RGB frame:
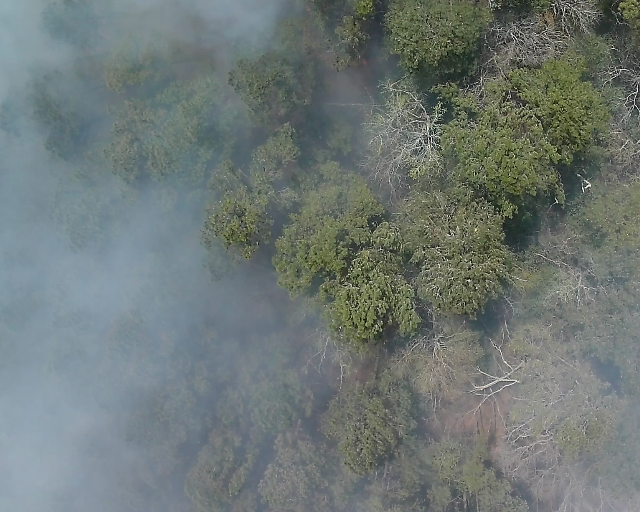
Thermal frame:
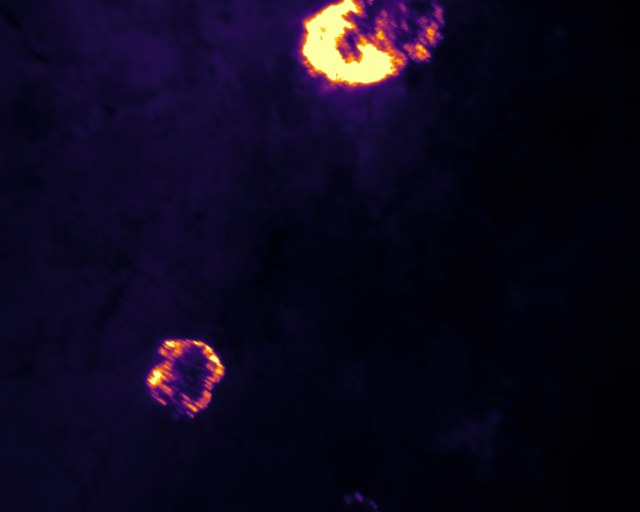
Captured: 2026-02-26 02:28:37
Pixels at or above 80 °C: 8289 (fraction of frame: 0.0253)